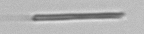
Label: fiber